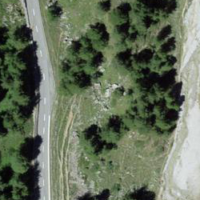
EUNIS habitat code: 31
Species observed at this site:
Saxifraga aizoides